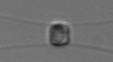
Label: Chaetoceros_similis